Field crop: maize
Growth stage: 2
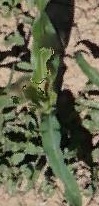
Species: maize